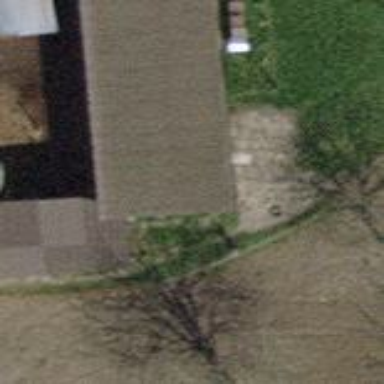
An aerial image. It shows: Shed.